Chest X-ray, AP view. Patient: 39 years old, sex F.
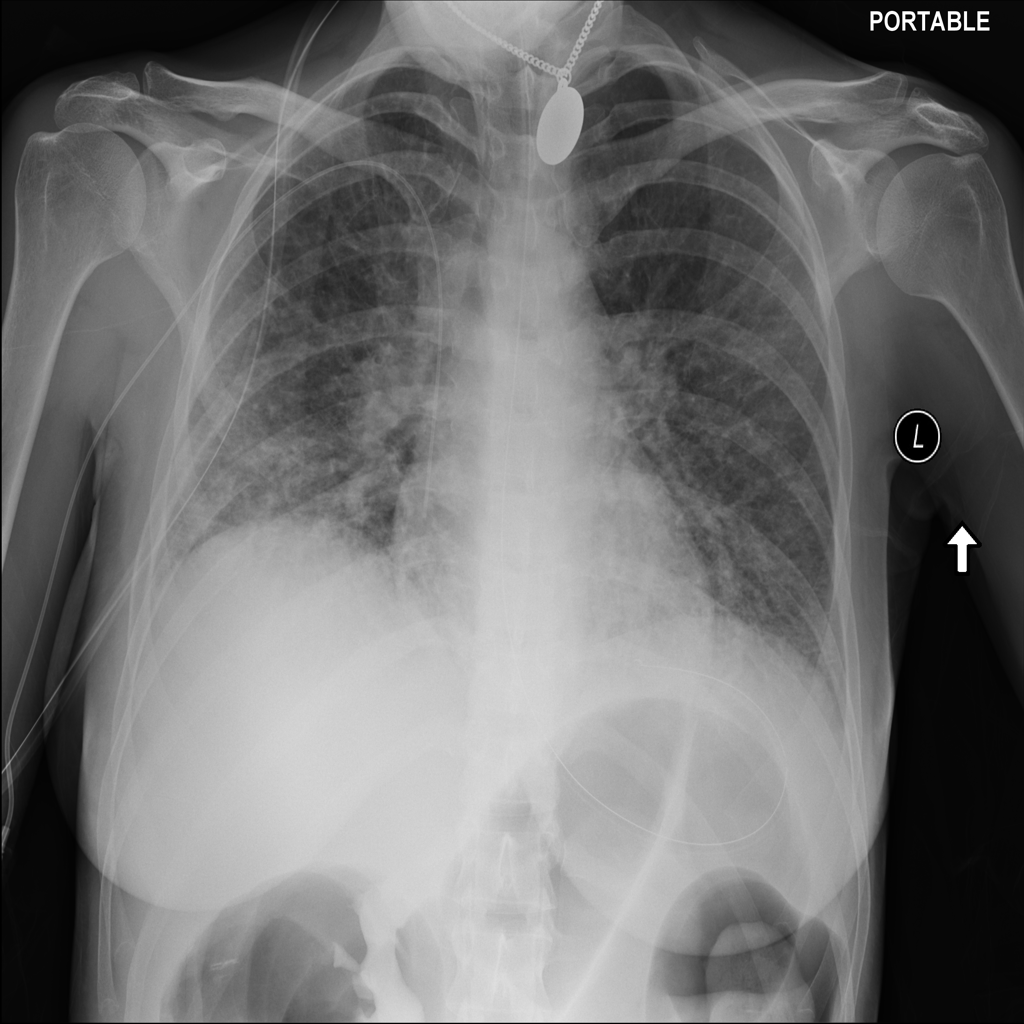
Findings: Fibrosis, Infiltration